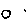
Label: car